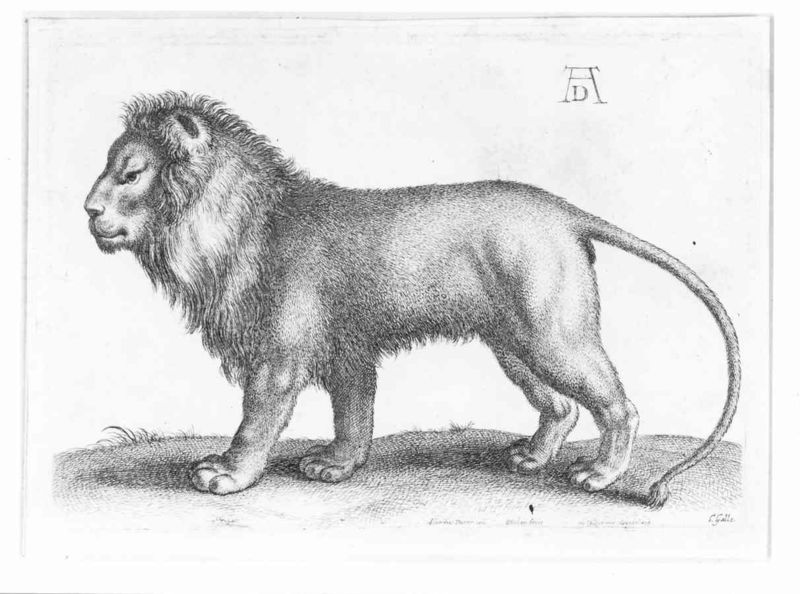
Titel: Stehender Löwe
Künstler: Wenzel Hollar
Standort: Karlsruhe
Institution: Staatliche Kunsthalle Karlsruhe
Schlagwörter: himmel, kopf, schatten, weiß, wolf, landschaft, grau, nase, ohr, profil, rücken, schwarz, skizze, zeichnung, gras, rasen, tier, weg, wiese, augen, gesicht, mensch, rahmen, bild, porträt, signatur, erde, halme, natur, boden, auge, blatt, ohren, renaissance, sanft, wald, beine, fell, mähne, schwanz, schweif, schrift, seitlich, papier, studie, afrika, grafik, graphik, rand, querformat, könig, ernst, seitenansicht, pfoten, quaste, bauch, ad, exotisch, katze, links, linie, kohle, druck, druckgraphik, schwarzweiss, druckgrafik, initialen, monogramm, schraffur, radierung, stich, kupfer, seite, text, buchstabe, bleistift, schritt, grasbüschel, krallen, entwurf, kopie, wappen, pfote, initialien, schnauze, mäne, maul, stark, nüstern, schreiten, kralle, männchen, löwe, macht, schnautze, dürer, siegel, kupferstich, tatzen, abbildung, der, raubkatze, nürnberg, tatze, wissenschaft, friedlich, albrecht, albrecht dürer, löwin, raubtier, hieronymus, zoologie, lebewesen, signaur, pranke, pranken, nachdruck, galle, schanz, schrittstellung, naturwissenschaft, griesgram, kupfestich, replik, nachstich, a, d, 16. jh., raiderung, koopf, könig der tiere, dürer-monogramm, zrichnung, #tatzen, schwanzquaste, kupferestich, nachstisch